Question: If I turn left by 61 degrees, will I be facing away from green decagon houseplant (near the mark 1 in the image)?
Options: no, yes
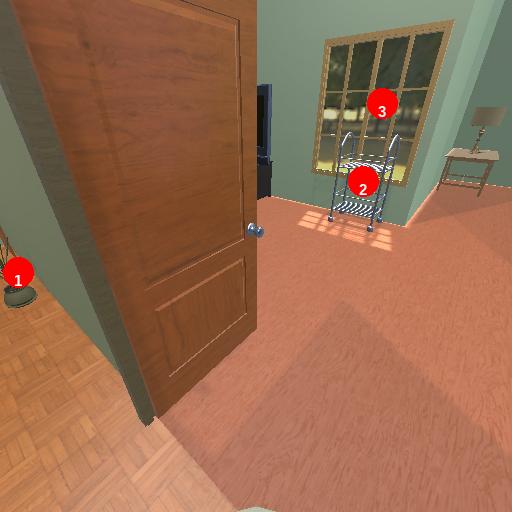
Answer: no